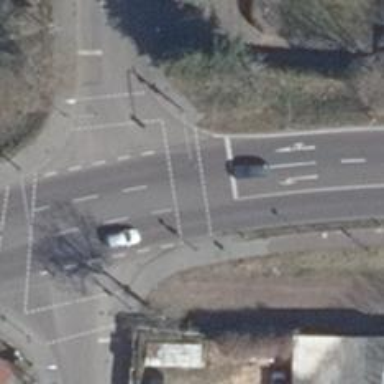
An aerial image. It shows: Road crossing with traffic signals.